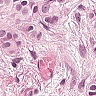
Metastatic tissue present: yes